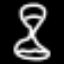
Label: hourglass